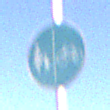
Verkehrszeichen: GetrennterRadUndGehwegRadwegRechts
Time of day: MorningAfternoon
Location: Outdoor (RoadRail)
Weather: PartlyCloudy
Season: NotSpecified
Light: Natural